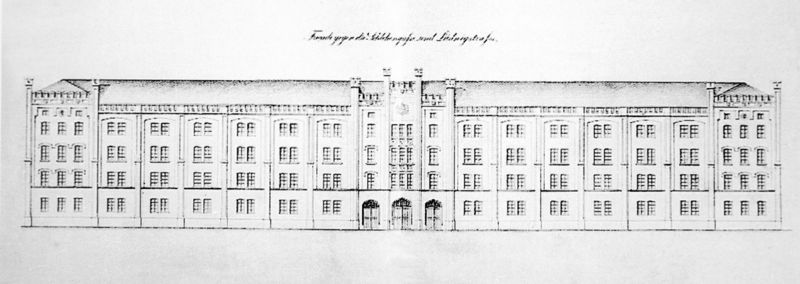
Titel: Deutschhaus-Kaserne in Nürnberg, Aufriss
Künstler: Andreas Friedlein
Standort: München
Institution: Bayerisches Hauptstaatsarchiv, Kriegsarchiv
Schlagwörter: flügel, himmel, schatten, weiß, fenster, frankreich, grau, pfeiler, schwarz, skizze, säulen, tür, zeichnung, dach, gebäude, haus, schloss, wand, architektur, barock, sockel, gitter, klassizismus, blatt, front, schornstein, turm, balkon, schrift, papier, ansicht, bogen, fassade, türen, giebel, mauer, grafik, graphik, linien, fabrik, pilaster, querformat, symmetrie, inschrift, stufen, monumental, tor, umriss, zinnen, vier, eingang, dreistöckig, türmchen, türme, palast, linie, festung, groß, schlicht, druck, stich, titel, schwarzweiß, beschriftung, überschrift, bleistift, entwurf, fries, portal, tore, fensterreihen, villa, sims, gesims, gefängnis, portale, risalit, residenz, frontansicht, historismus, etagen, geschosse, plan, achse, achsen, stockwerke, streben, zwölf, strebe, mietshaus, gründerzeit, geschoss, zinne, klassizistisch, kaserne, grundriss, durchfensterung, lisenen, aufriss, etage, mittelrisalit, bauplan, mittelbau, eckrisalit, satteldach, flügelanlage, seitenflügel, sockelzone, lisene, gesimse, bogenfenster, fensterfront, doppelfenster, aufrisss, rechteckfenster, öffentlich, historistisch, gestuft, histirismus, risaliten, zwillingsfenster, doppelreihen, dreiportalanlage, hauptfront, kapiteööe, reihenfenster, rhythmsierung, risalt, sitoristisch, tütrn, unterteilung, viergeschossog, zwerchdach, eckgiebel, eingangstüren